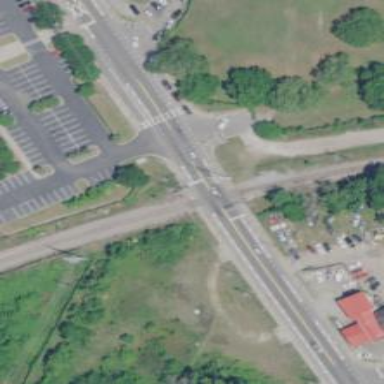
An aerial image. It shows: Crossing for the railway.